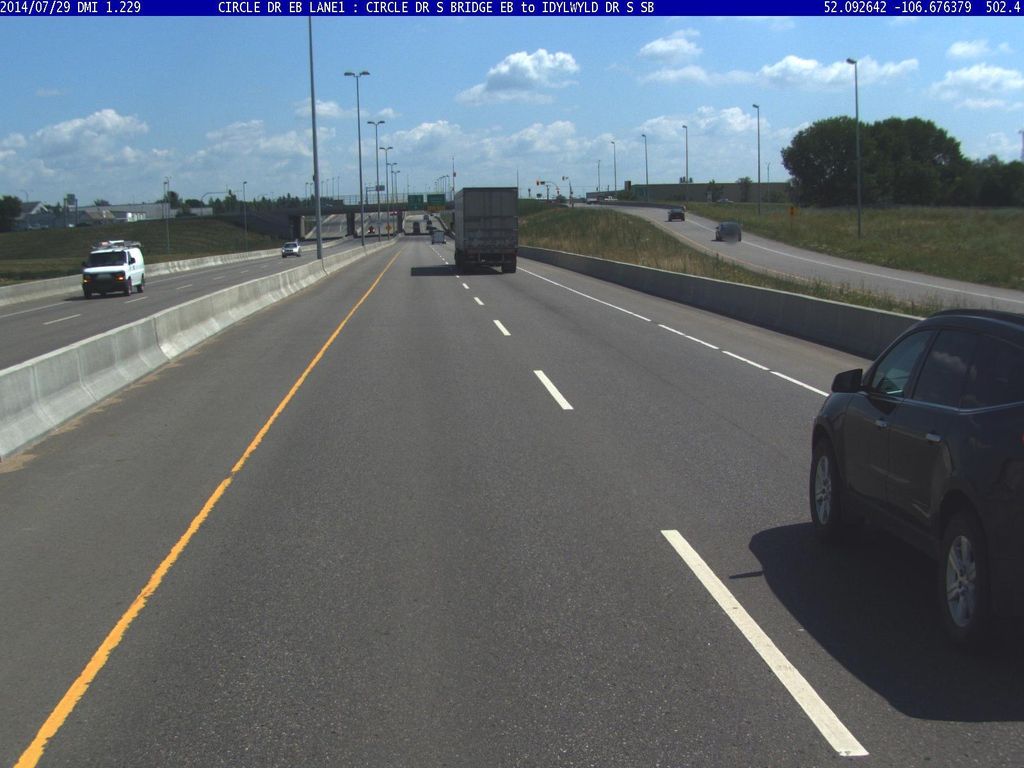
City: saskatoon